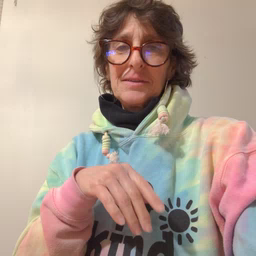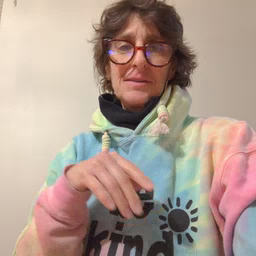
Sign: hear